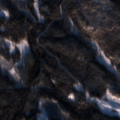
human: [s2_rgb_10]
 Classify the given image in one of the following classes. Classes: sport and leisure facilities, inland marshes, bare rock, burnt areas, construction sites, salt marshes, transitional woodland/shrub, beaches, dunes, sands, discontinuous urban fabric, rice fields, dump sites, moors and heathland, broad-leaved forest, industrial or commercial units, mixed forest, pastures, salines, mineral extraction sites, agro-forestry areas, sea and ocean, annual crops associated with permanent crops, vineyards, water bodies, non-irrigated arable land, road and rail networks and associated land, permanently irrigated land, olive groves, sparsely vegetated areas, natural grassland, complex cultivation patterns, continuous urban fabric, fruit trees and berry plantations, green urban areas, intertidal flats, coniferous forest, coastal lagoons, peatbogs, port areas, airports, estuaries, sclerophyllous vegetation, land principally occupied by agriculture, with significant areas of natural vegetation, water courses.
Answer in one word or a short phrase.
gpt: coniferous forest, mixed forest, transitional woodland/shrub